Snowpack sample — Loveland Pass, Silver Plume, Colorado, USA (1/12/25, 11:40 AM MST)
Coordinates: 39.66, -105.88
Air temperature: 7 °F
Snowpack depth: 140 cm
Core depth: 10 cm
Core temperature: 41 °F
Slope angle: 11°, slope face: 30°
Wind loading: high
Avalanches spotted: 2
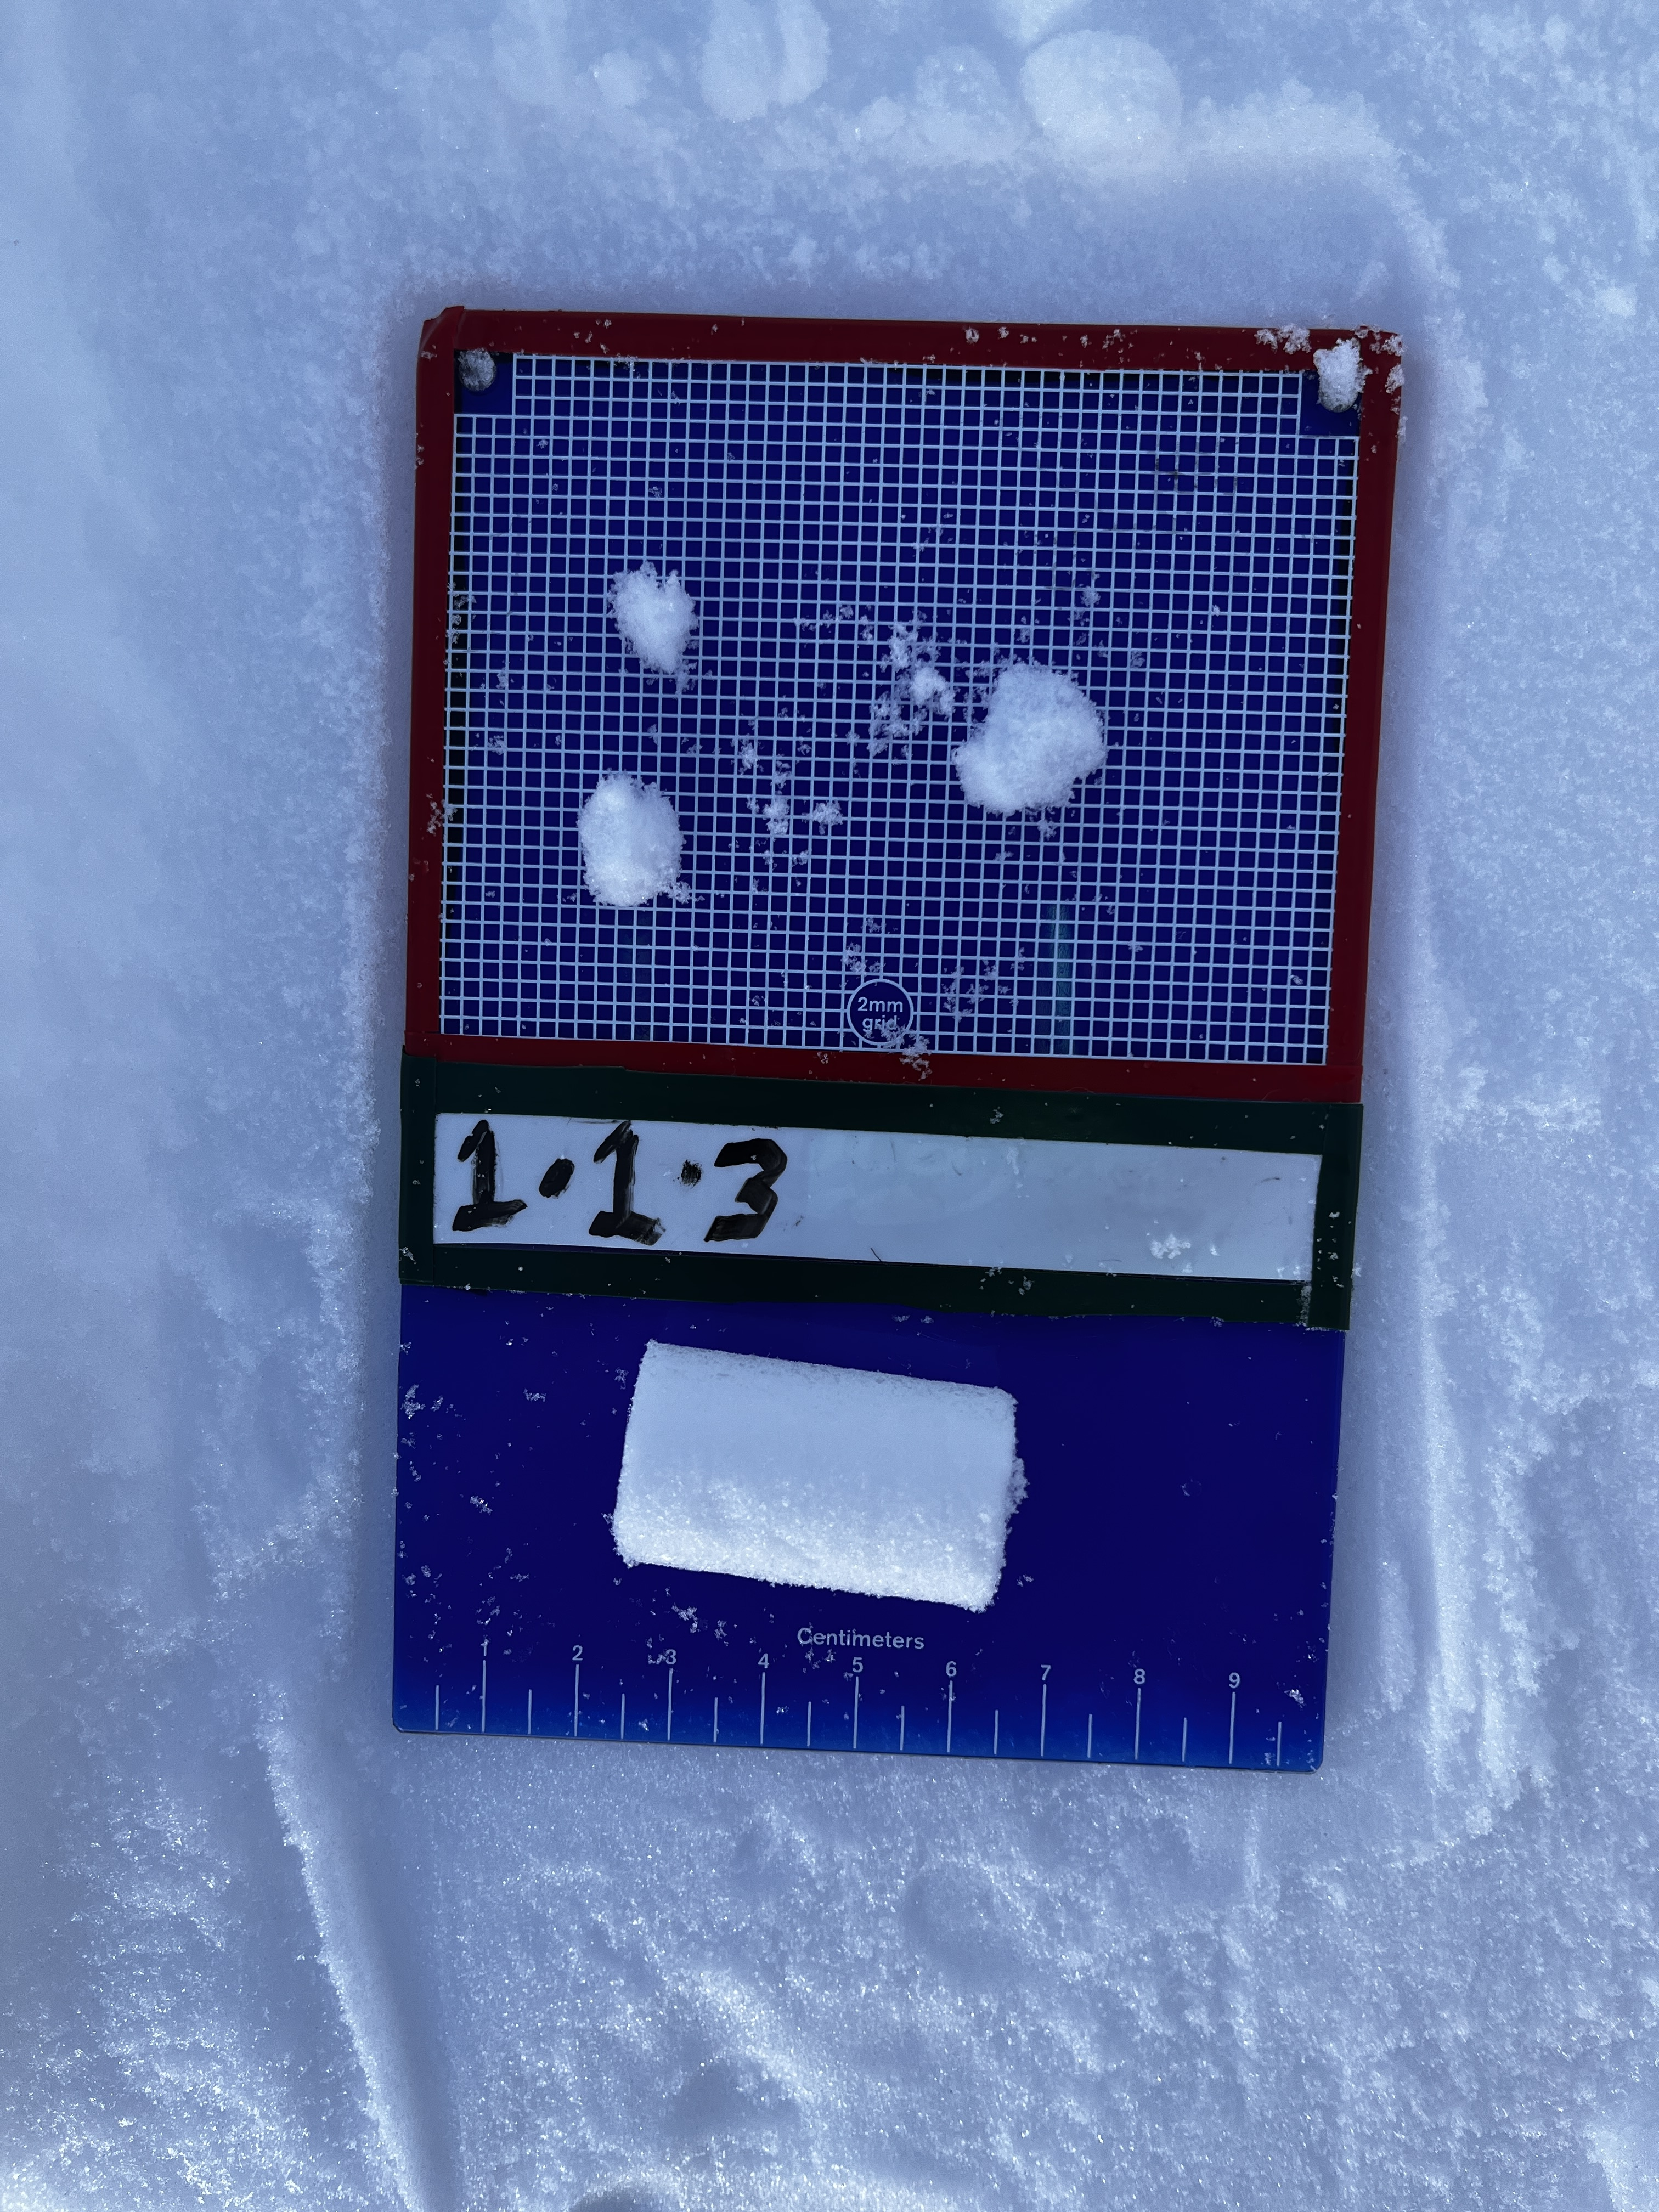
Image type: crystal_card
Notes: Pilot using slightly modified coring method that took too large segment for snow profile picturing, advised not to use in higher level models. Two avalanche on south face nearby, partially cloudy with light snow in the last 24 hours. Lots of wind loading on eastern features.